Question: I have the following sample activity that attempts to add a newly created file during a build process to source control. I have no issues modifying an existing file and checking that modification in, but adding a new file is giving me fits.
Here is a simple activity that grabs the Workspace, creates a file, and then fails (message after code).
Can someone see what the issue is here please?
'''
using System;
using System.Activities;
using System.IO;
using Medallion.Shell;
using Microsoft.TeamFoundation.Build.Client;
using Microsoft.TeamFoundation.Build.Workflow.Activities;
using Microsoft.TeamFoundation.Client;
using Microsoft.TeamFoundation.Framework.Common;
using Microsoft.TeamFoundation.VersionControl.Client;
namespace RQTfsActivities
{
public sealed class AddFileToTfs : CodeActivity
{
protected override void Execute(CodeActivityContext context)
{
// grab the build directory
var buildDirectory = GetBuildDirectory(context);
// create the file
var sourceFile = Path.Combine(buildDirectory, "src", "FileToBeAdded.txt");
File.WriteAllText(sourceFile, "filecontents");
// throw if the previous failed somehow - it doesn't
if (!File.Exists(sourceFile)) throw new Exception("File not written");
// grab the workspace
var workspace = GetWorkspace(context);
// attempt to add the newly created file
var affectedCt = workspace.PendAdd(Path.GetDirectoryName(sourceFile));
// output the affected count -- this is zero, but should be one!
TrackingExtensions.TrackBuildMessage(context, string.Format("AffectedCt = {0}", affectedCt));
// this throws an exception
workspace.CheckIn(workspace.GetPendingChanges(), "Adding sample file to source control");
}
private string GetBuildDirectory(CodeActivityContext context)
{
var buildDetail = context.GetExtension<IBuildDetail>();
var buildAgent = context.GetExtension<IBuildAgent>();
return buildAgent.GetExpandedBuildDirectory(buildDetail.BuildDefinition);
}
private Workspace GetWorkspace(CodeActivityContext context)
{
// get workspace
var buildDetail = context.GetExtension<IBuildDetail>();
var buildAgent = context.GetExtension<IBuildAgent>();
var buildDirectory = buildAgent.GetExpandedBuildDirectory(buildDetail.BuildDefinition);
var workspacePath = Path.Combine(buildDirectory, "src");
var wsInfo = Workstation.Current.GetLocalWorkspaceInfo(workspacePath);
var tfs = TfsTeamProjectCollectionFactory.GetTeamProjectCollection(wsInfo.ServerUri);
tfs.Connect(ConnectOptions.None);
var vcs = tfs.GetService<VersionControlServer>();
return vcs.GetWorkspace(workspacePath);
}
}
}
'''

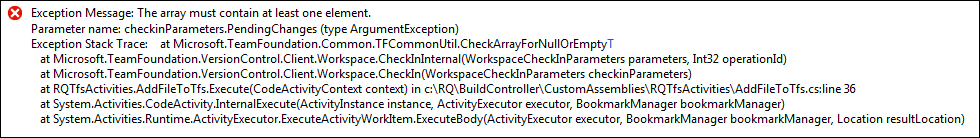
Answer: '''
// attempt to add the newly created file
var affectedCt = workspace.PendAdd(Path.GetDirectoryName(sourceFile));
'''
Do you intend for this to be 'workspace.PendAdd(sourceFile)'?